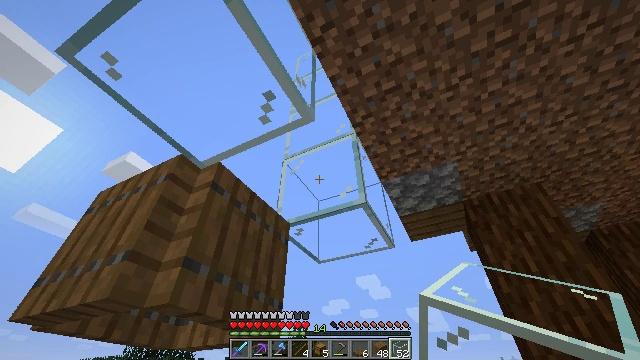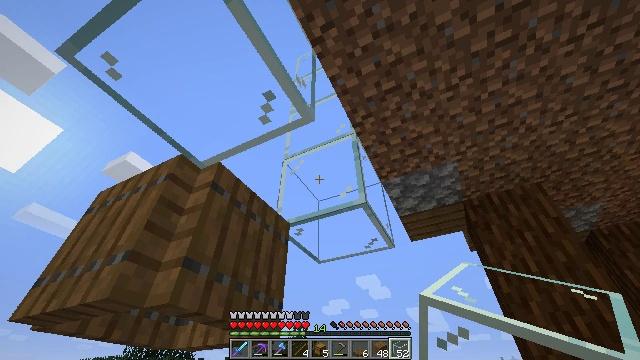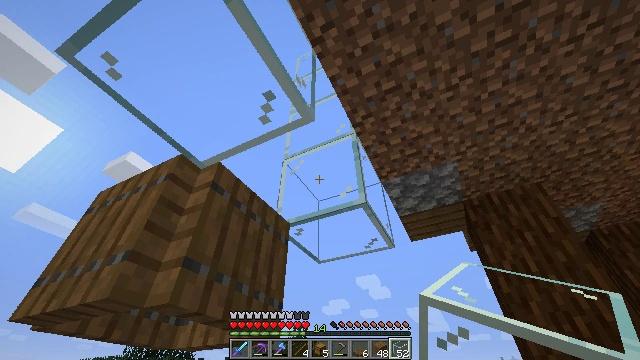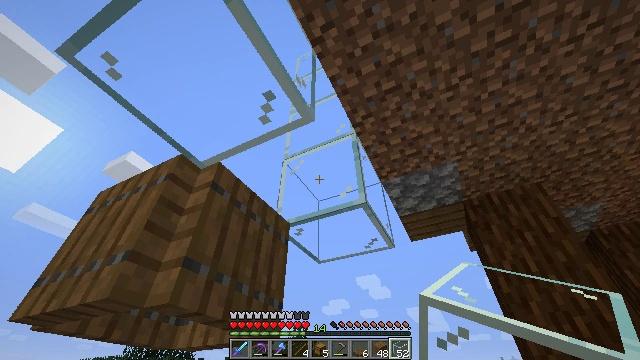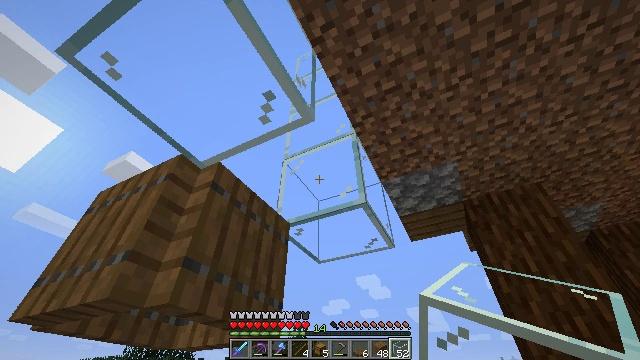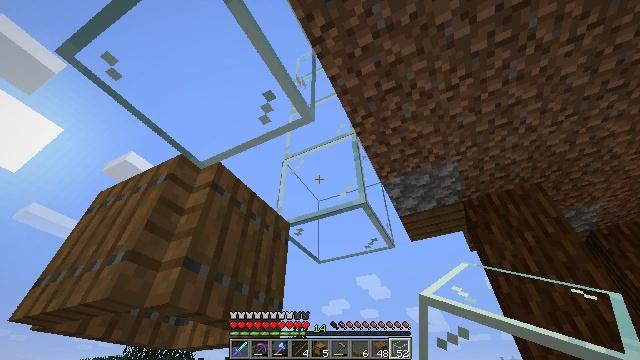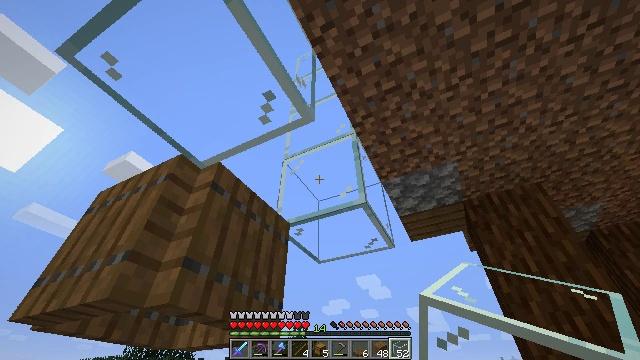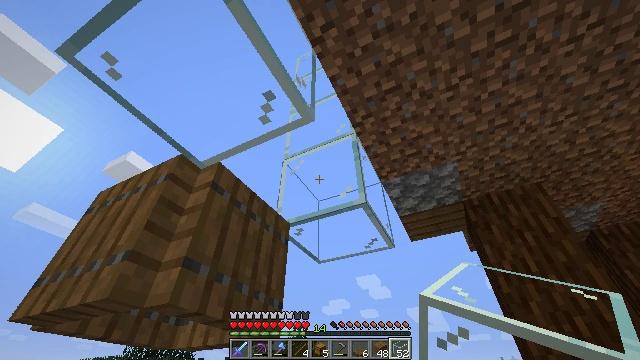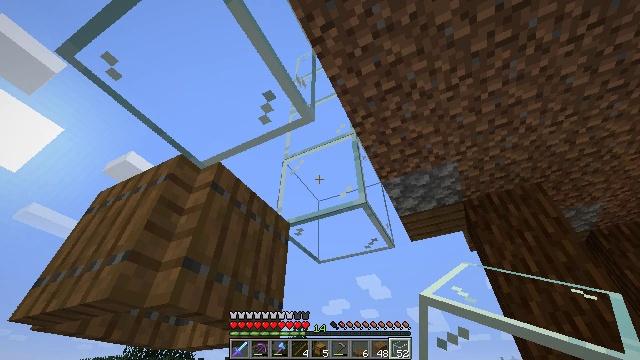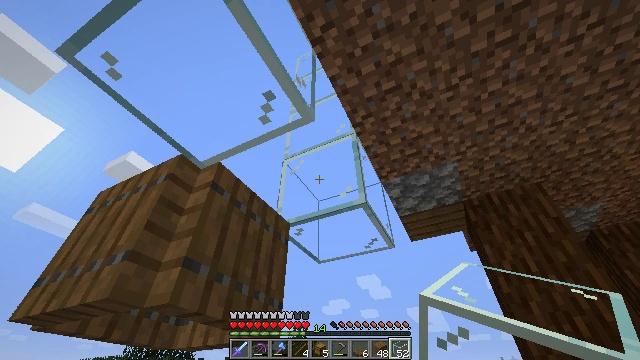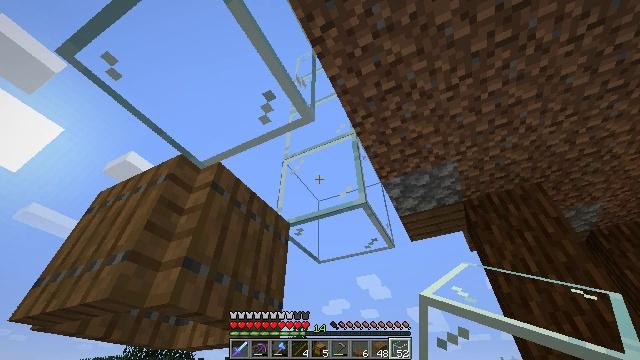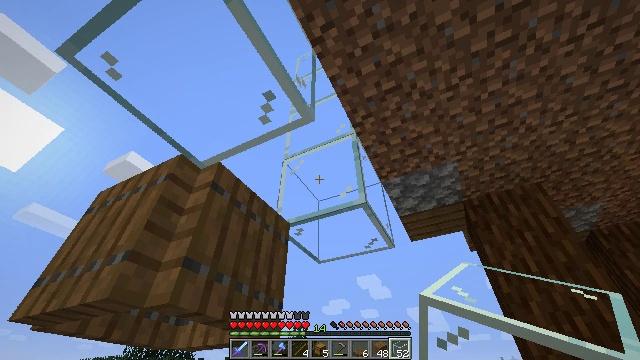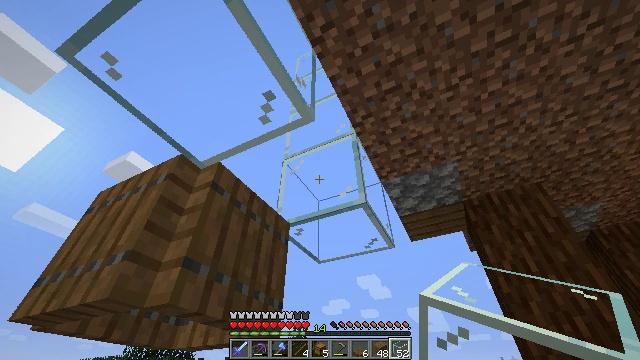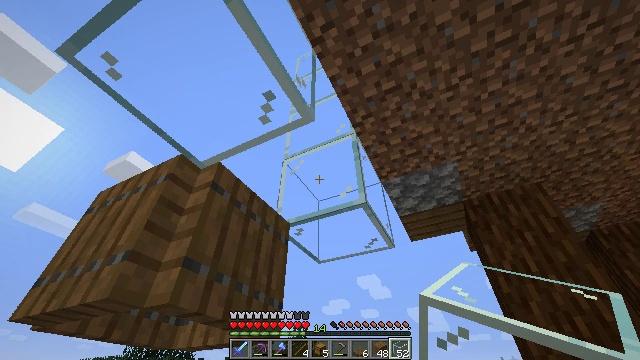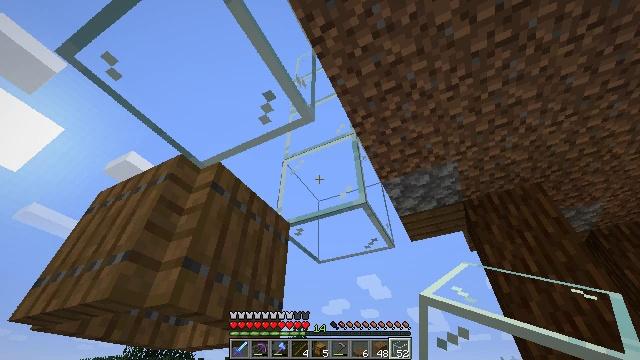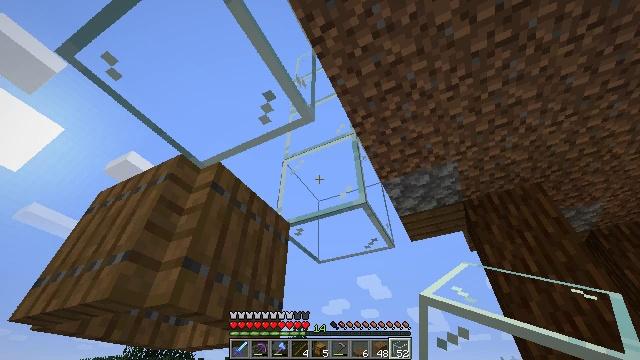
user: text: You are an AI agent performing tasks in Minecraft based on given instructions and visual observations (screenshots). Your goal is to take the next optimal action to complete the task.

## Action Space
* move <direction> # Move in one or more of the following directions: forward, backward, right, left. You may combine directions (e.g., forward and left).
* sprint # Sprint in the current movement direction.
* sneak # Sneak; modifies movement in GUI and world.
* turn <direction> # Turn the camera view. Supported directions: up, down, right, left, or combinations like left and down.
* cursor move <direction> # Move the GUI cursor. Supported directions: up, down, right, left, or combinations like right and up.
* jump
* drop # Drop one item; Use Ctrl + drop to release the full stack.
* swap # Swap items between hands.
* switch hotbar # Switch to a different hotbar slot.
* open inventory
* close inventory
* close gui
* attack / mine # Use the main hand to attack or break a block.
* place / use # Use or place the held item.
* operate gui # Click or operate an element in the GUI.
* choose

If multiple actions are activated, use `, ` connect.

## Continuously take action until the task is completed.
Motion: motion action
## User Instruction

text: Retrieve the blue bed from the ground.
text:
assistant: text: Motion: no_op
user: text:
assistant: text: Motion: no_op
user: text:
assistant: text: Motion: no_op
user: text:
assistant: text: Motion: no_op
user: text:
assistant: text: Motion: no_op
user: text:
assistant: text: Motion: no_op
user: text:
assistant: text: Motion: no_op
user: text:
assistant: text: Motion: no_op
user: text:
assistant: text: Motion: no_op
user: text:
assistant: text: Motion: no_op
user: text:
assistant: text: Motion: no_op
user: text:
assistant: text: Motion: no_op
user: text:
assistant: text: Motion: no_op
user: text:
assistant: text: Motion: no_op
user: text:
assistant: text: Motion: no_op
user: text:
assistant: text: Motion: no_op
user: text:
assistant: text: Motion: no_op
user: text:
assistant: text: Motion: no_op
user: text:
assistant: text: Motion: no_op
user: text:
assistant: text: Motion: no_op
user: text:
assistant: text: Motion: no_op
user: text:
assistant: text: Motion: no_op
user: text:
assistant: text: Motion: no_op
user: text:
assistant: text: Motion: no_op
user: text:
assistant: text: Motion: no_op
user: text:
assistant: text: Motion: no_op
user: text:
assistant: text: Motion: no_op
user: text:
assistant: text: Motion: no_op
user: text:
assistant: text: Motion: no_op
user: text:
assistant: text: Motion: no_op